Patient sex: M
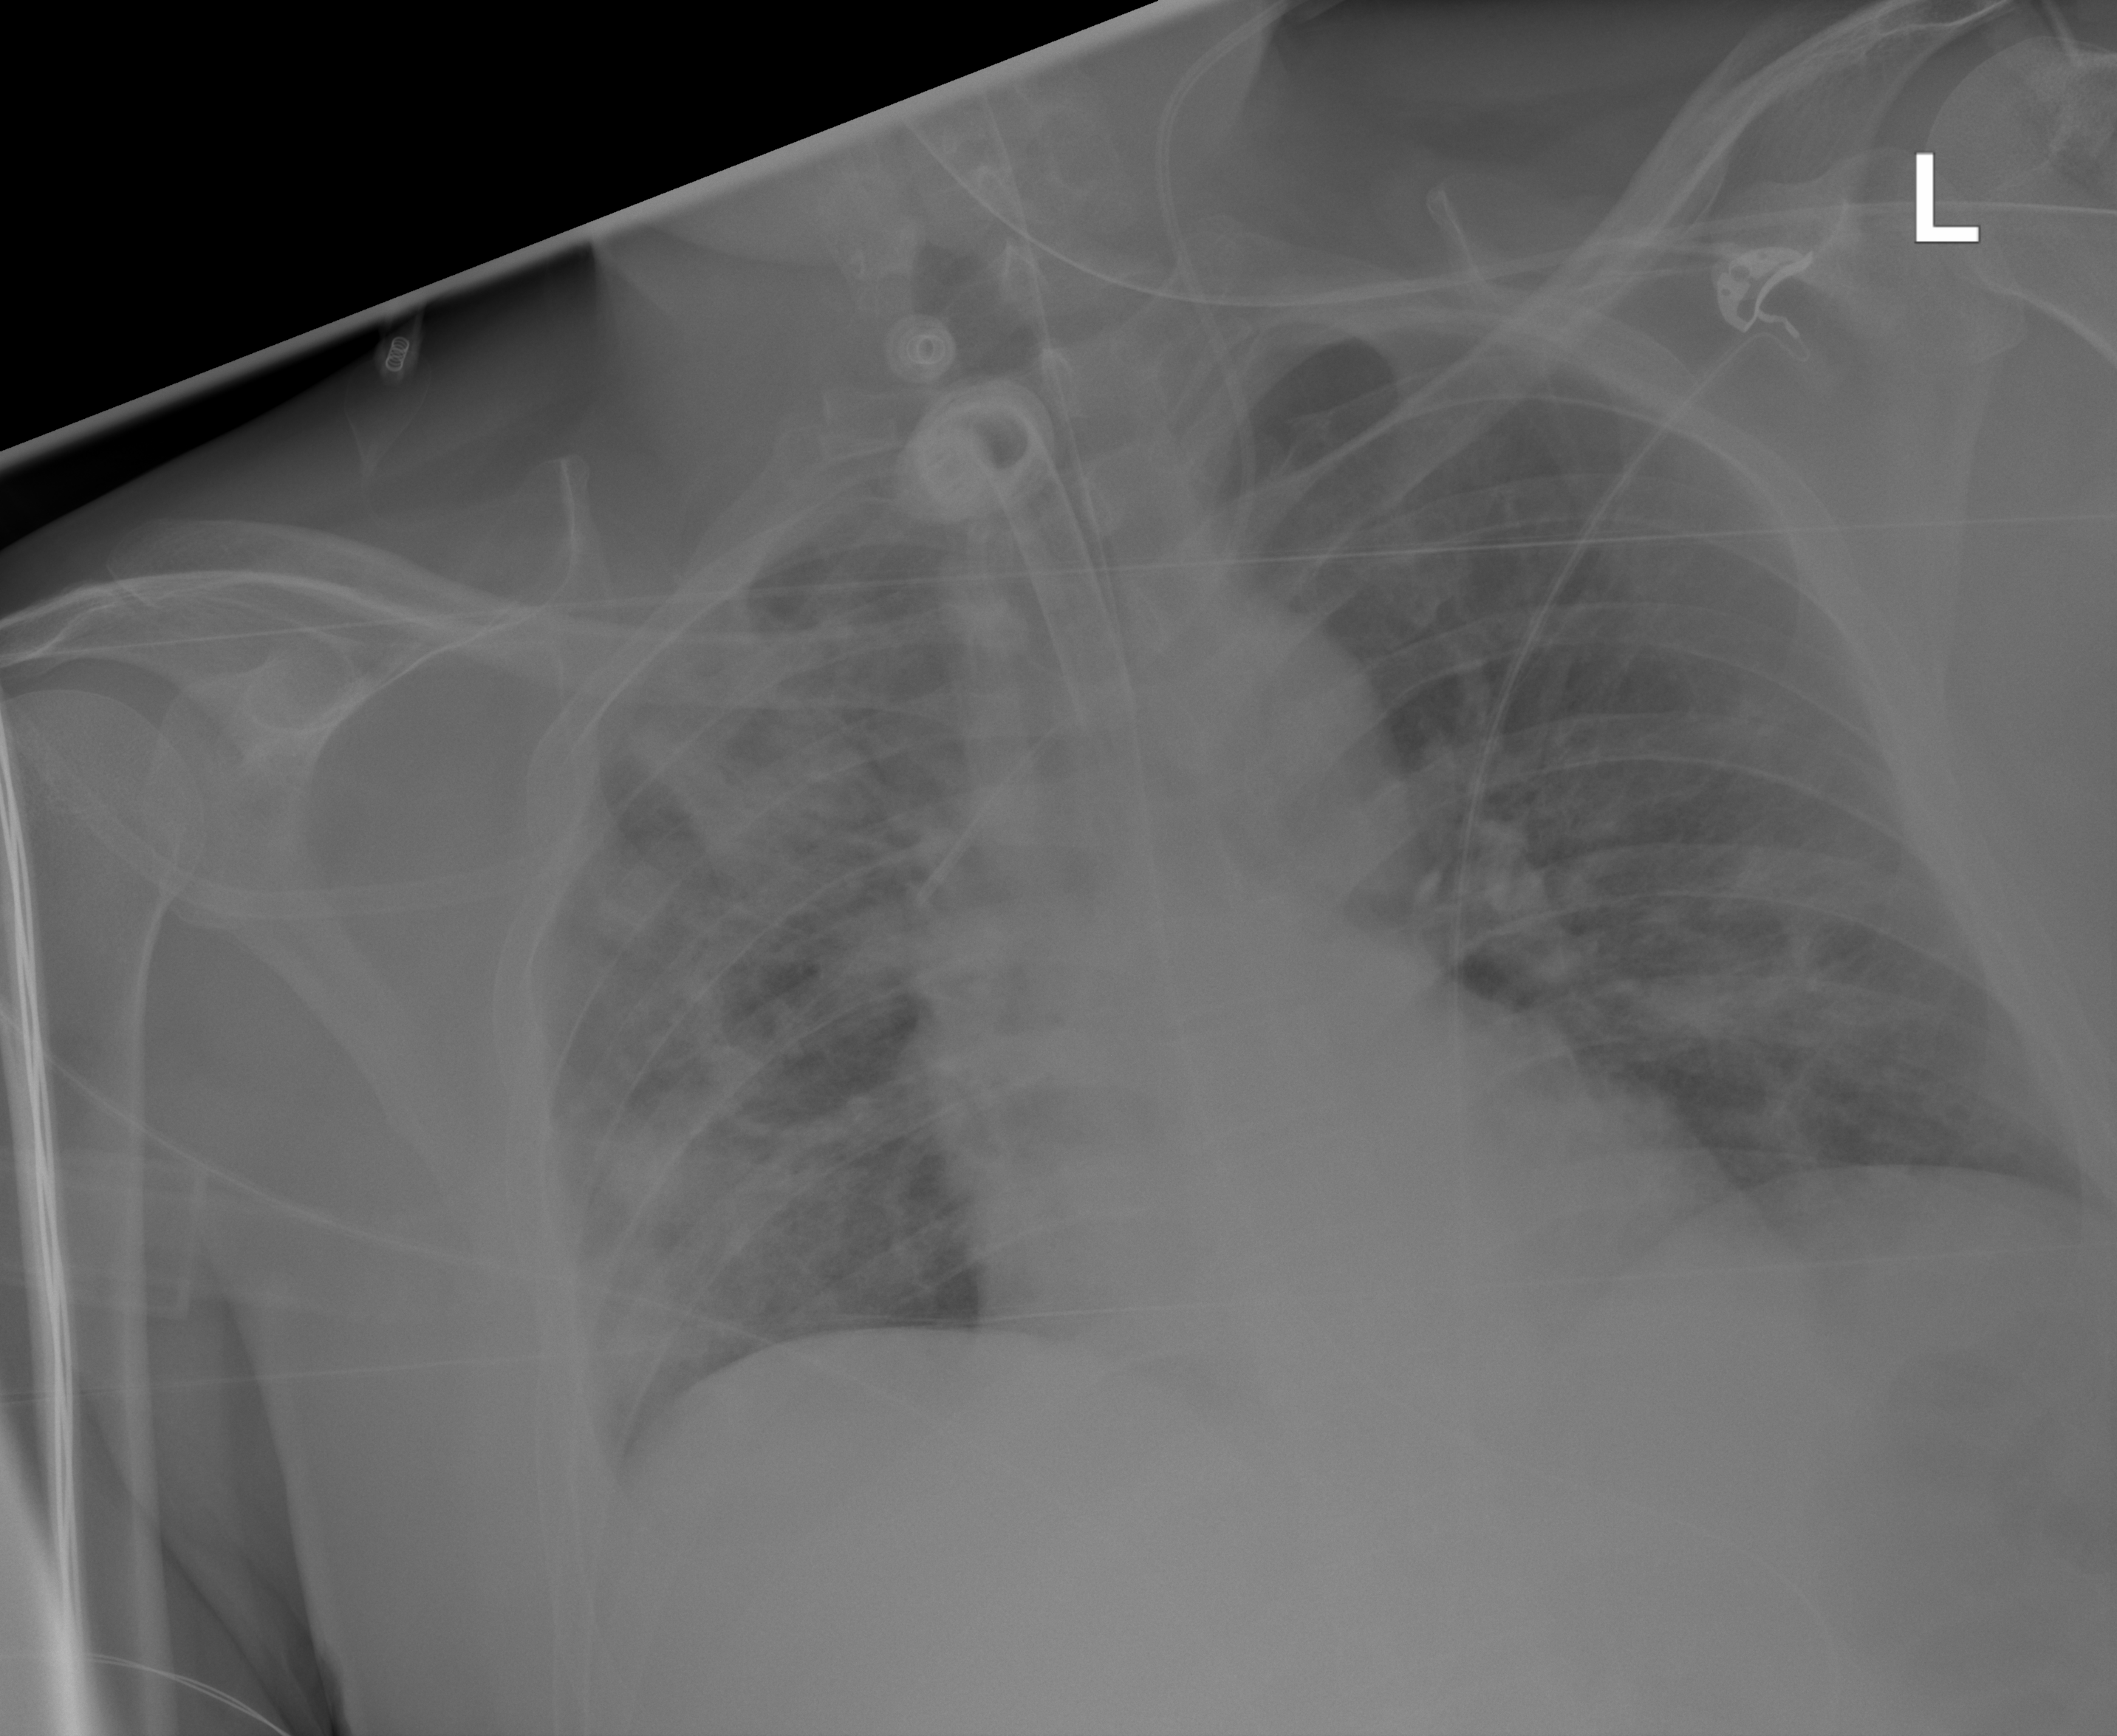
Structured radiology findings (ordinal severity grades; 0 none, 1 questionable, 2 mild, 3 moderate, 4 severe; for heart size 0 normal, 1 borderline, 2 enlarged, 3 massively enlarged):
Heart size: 0
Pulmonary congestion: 0
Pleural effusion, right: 0
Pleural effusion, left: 0
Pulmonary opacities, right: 3
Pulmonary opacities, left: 2
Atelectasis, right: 2
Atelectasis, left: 2